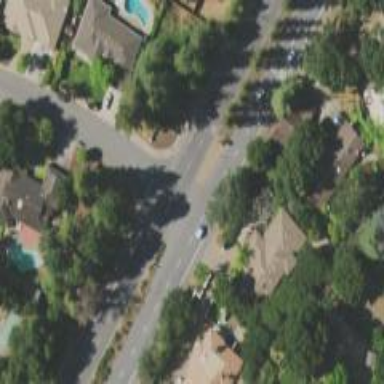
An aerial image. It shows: Unmarked road crossing.